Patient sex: F
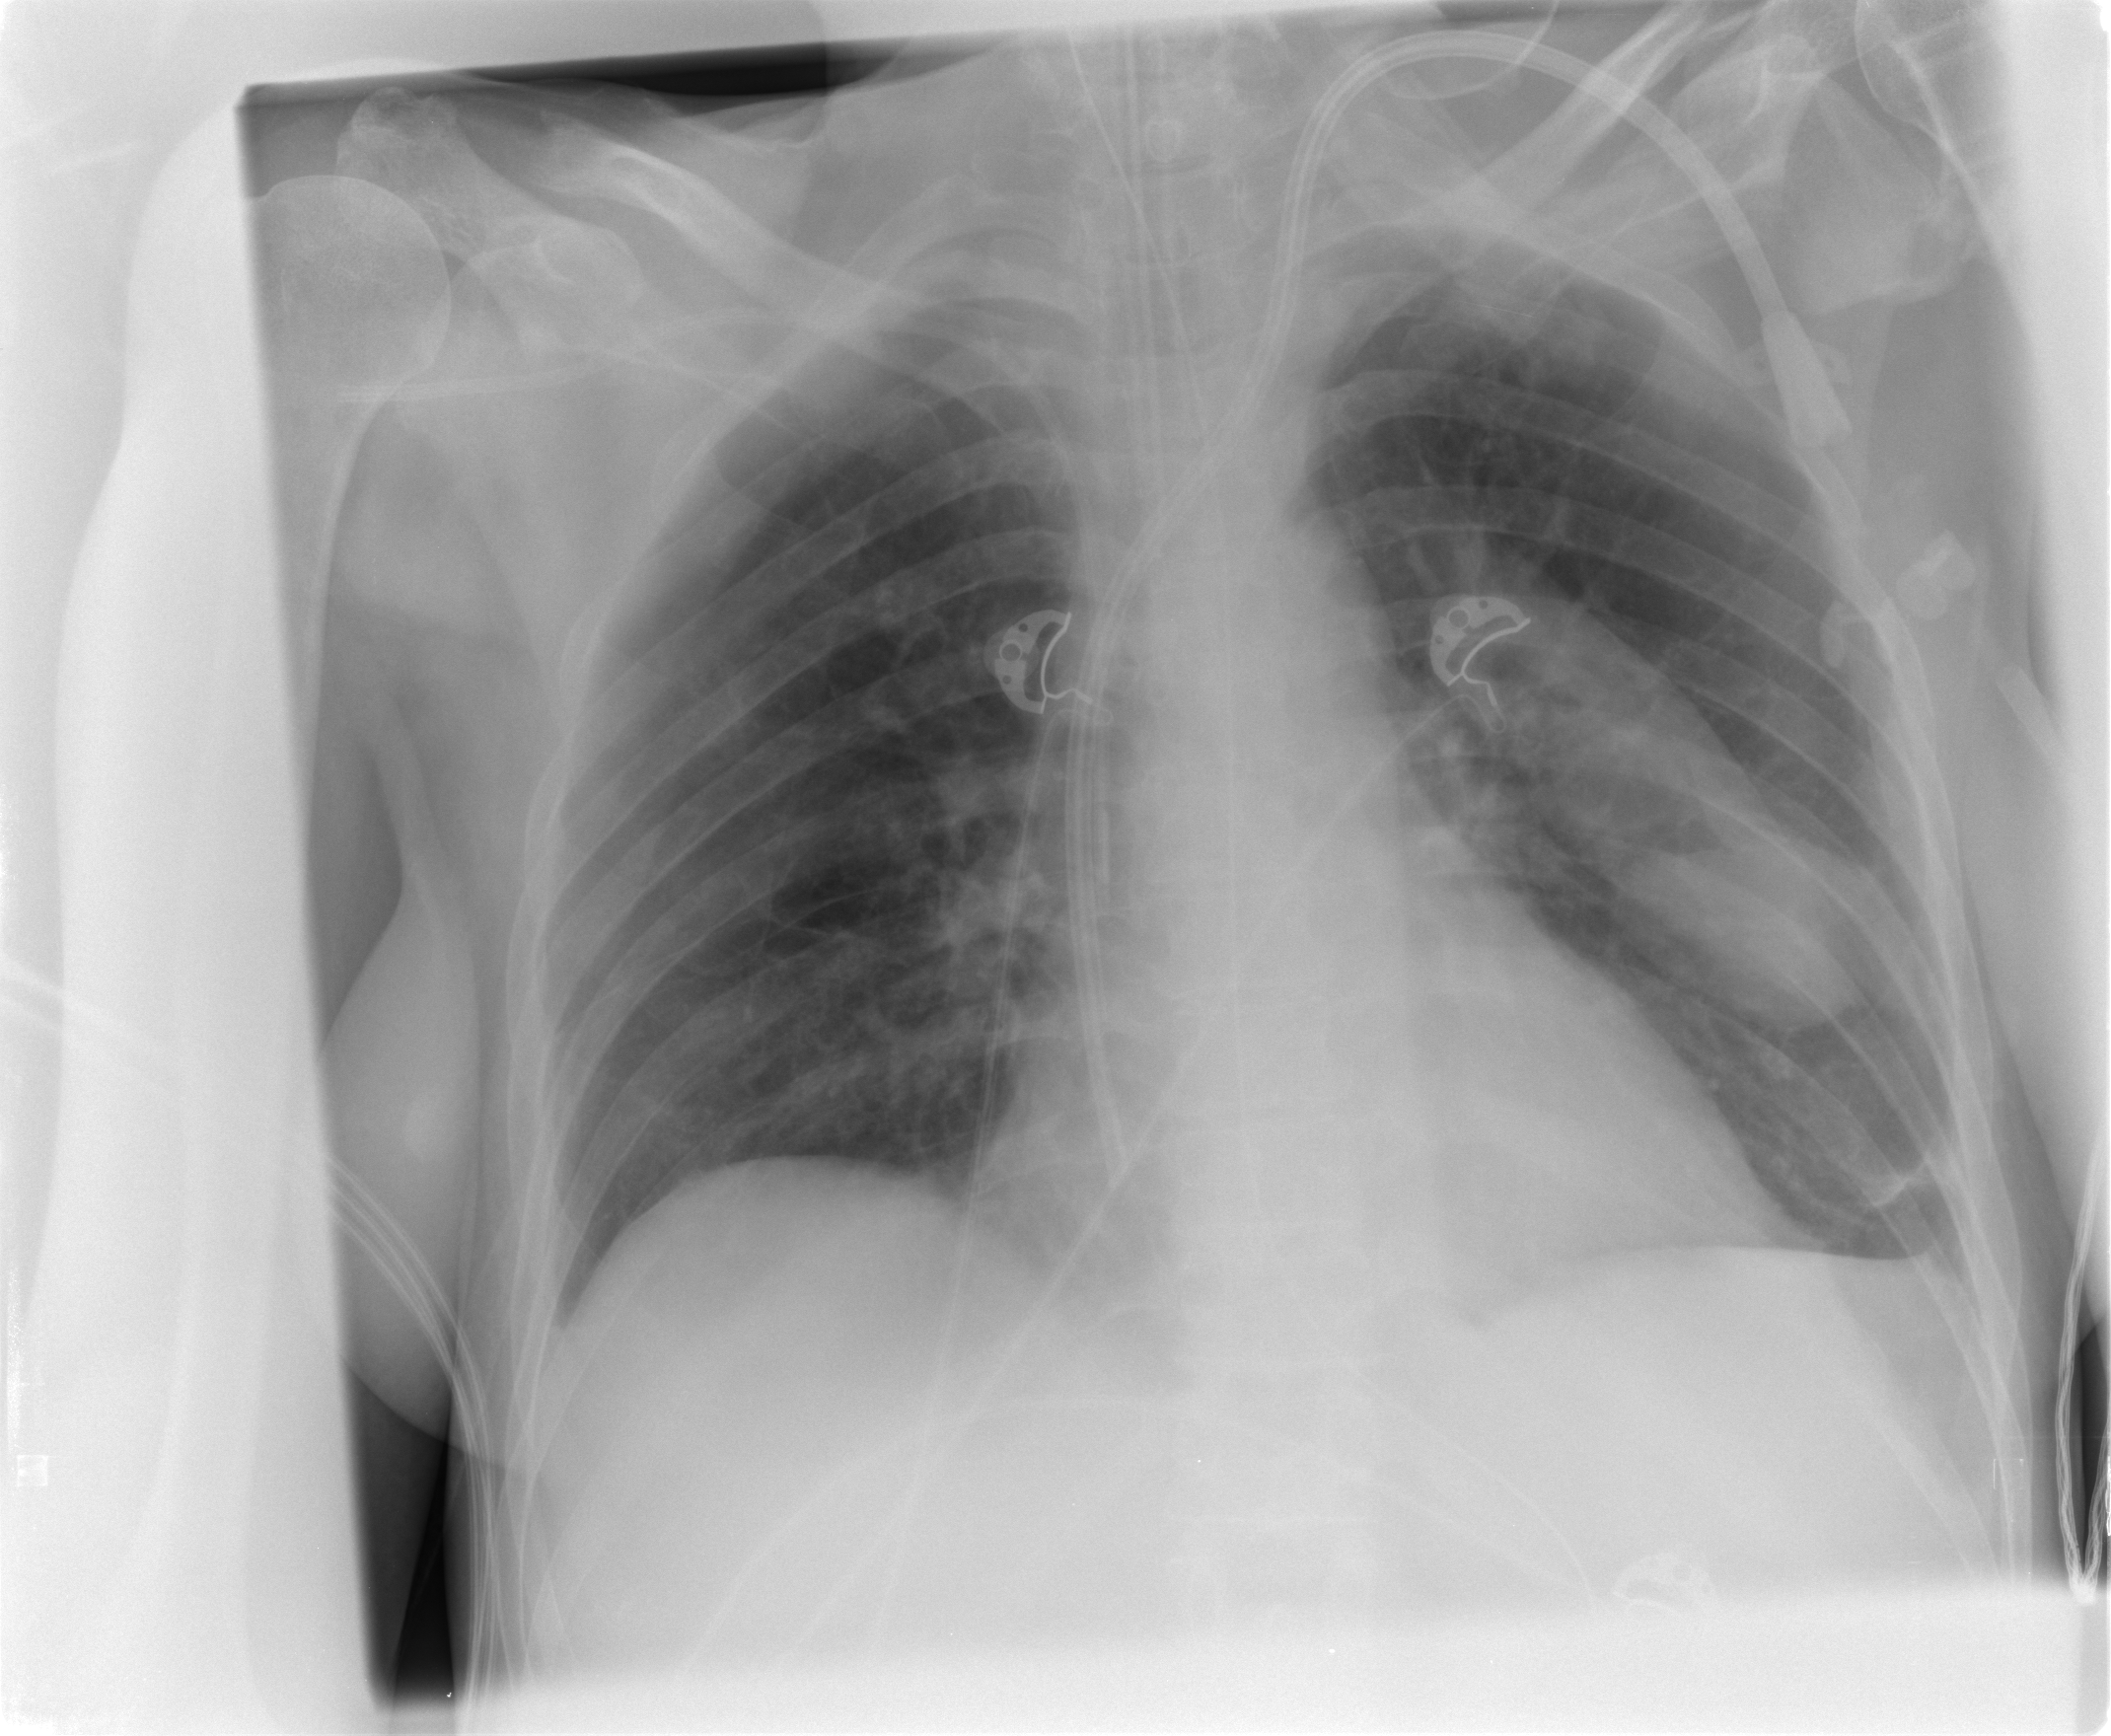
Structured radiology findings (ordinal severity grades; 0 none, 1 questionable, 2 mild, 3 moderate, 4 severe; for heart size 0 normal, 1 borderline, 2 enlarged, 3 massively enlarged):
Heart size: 0
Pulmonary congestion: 0
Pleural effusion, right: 0
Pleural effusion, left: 0
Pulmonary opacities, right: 0
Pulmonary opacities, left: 0
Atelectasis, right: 0
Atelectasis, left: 1